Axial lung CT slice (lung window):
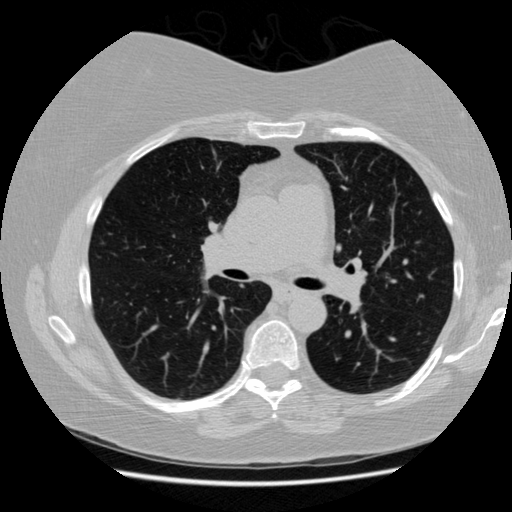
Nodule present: no